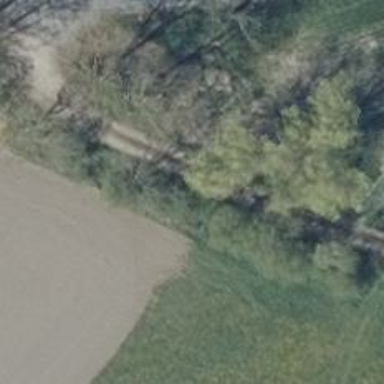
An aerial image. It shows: Grassy track with grade5 tracktype.